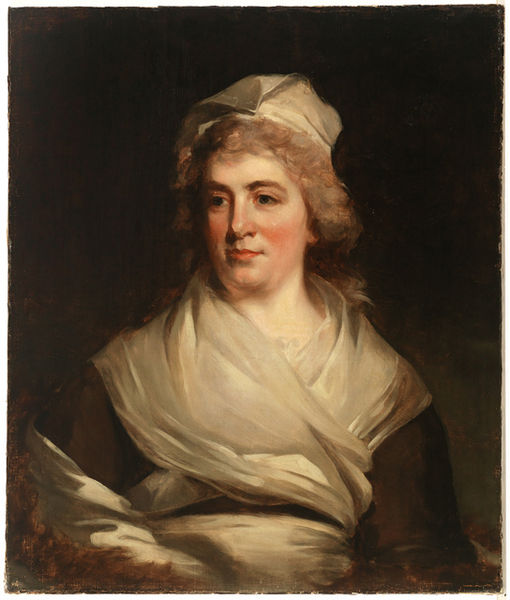
Titel: Mrs. Sarah Franklin Bache (1744-1808)
Künstler: Thomas Wilcocks Sully
Standort: Amherst (Massachusetts, USA)
Institution: Mead Art Museum, Amherst College
Schlagwörter: dunkel, weiß, hintergrund, tuch, hat, red, white, black, collar, dark, dress, face, gray, grey, hair, nose, old, painting, portrait, seated, sitting, woman, looking, maid, pink, brown, ear, head, eyes, gaze, shawl, fabric, mouth, scarf, curls, smile, smiling, arms, blush, neck, beautiful, lips, shoulders, eyebrows, contrast, shirt, material, mittelalt, brushwork, wife, painterly, dres, blushing, red cheeks, ocre